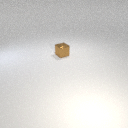
small brown metal cube